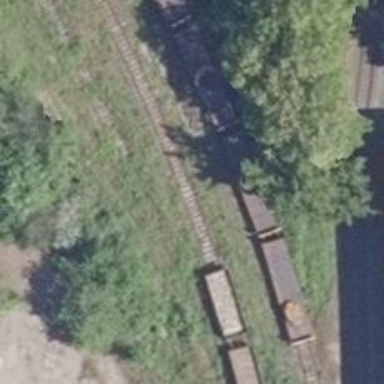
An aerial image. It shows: Rail spur service.